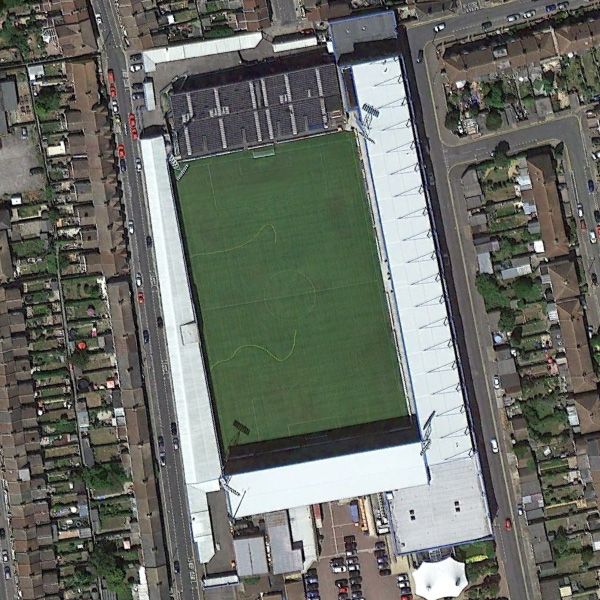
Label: Stadium